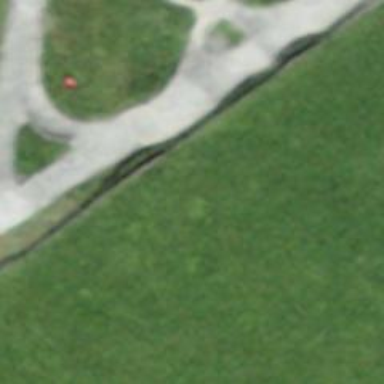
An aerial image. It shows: Concrete path.